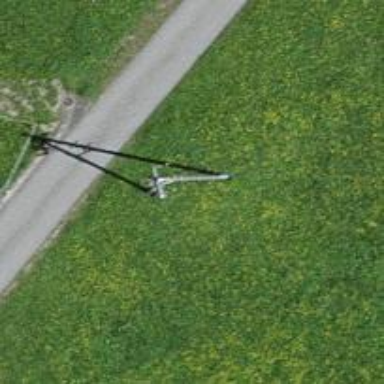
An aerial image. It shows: Power pole.